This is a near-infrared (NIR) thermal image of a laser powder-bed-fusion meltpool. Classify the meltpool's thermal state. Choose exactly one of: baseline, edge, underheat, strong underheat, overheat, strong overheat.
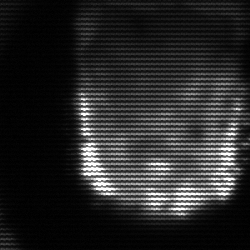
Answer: baseline